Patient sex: M
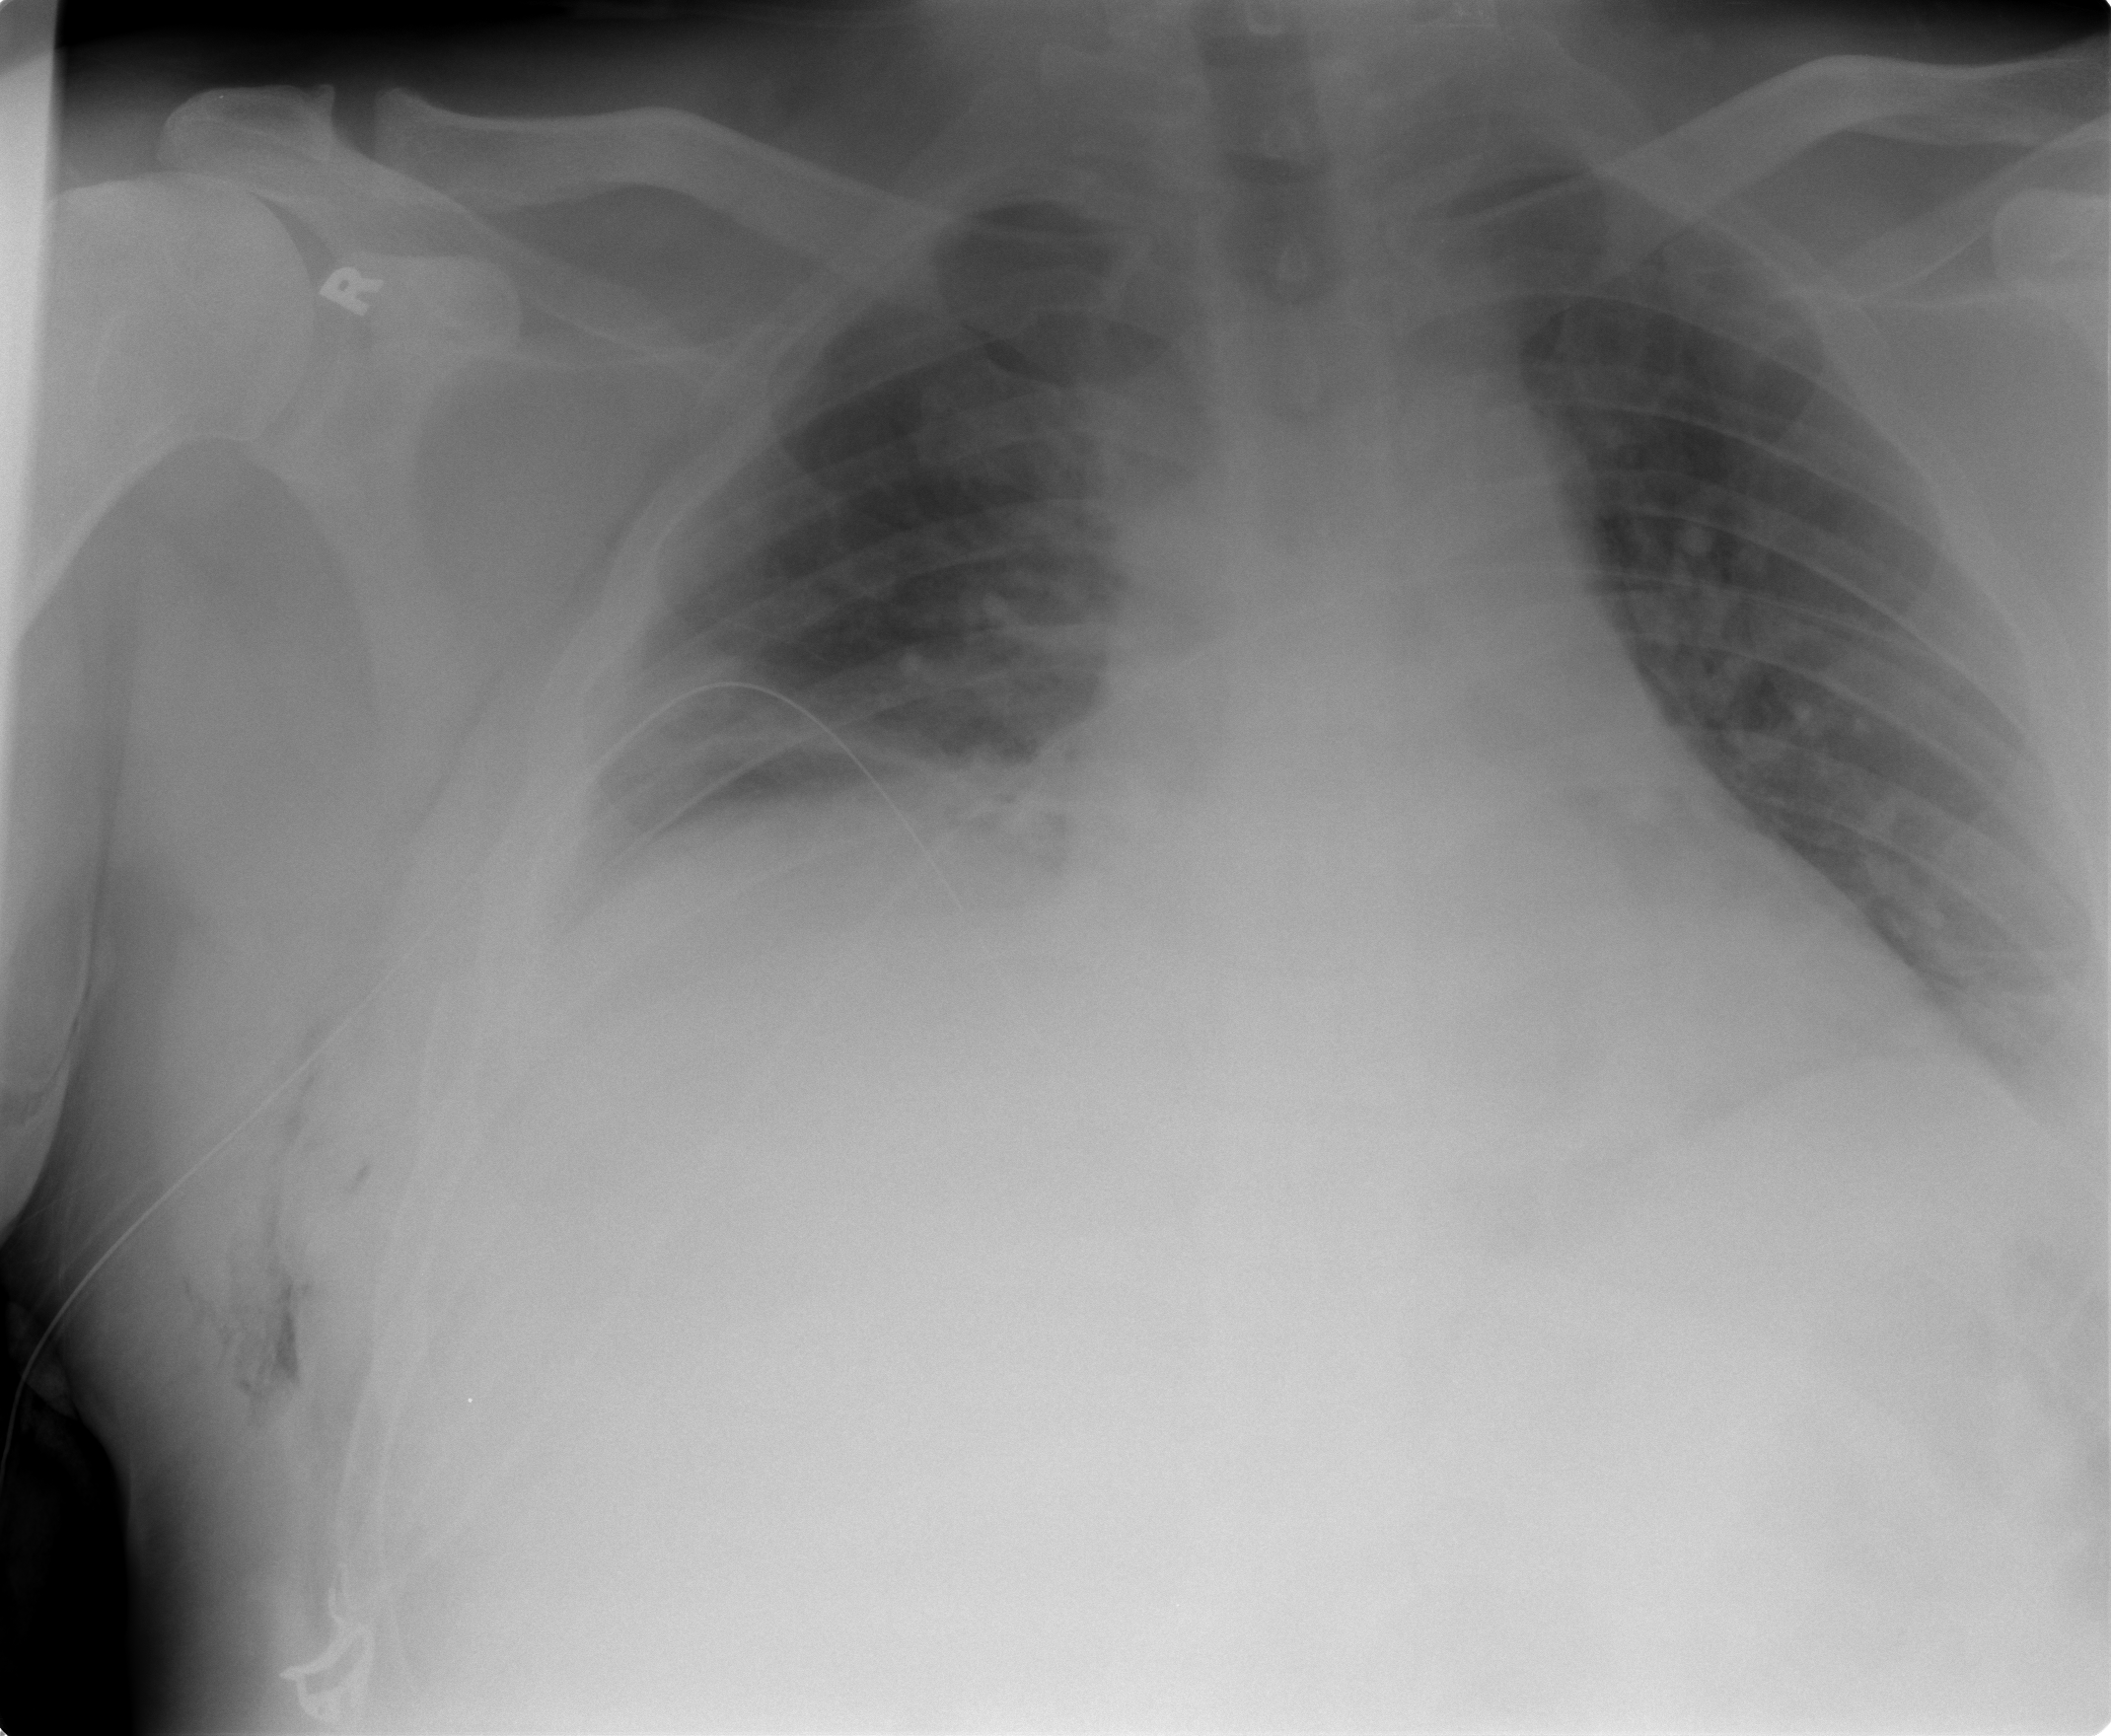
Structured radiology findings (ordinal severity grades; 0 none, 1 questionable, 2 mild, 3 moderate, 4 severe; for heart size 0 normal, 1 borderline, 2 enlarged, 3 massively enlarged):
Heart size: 1
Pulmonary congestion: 0
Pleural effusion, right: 0
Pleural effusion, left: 0
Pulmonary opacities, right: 2
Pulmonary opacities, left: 0
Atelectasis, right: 0
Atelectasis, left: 0